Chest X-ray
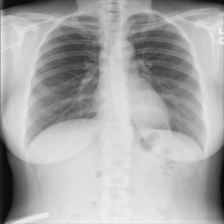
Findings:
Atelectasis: negative
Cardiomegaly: negative
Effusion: negative
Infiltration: negative
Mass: negative
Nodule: negative
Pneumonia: negative
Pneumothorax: negative
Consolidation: negative
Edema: negative
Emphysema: negative
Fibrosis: negative
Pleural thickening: negative
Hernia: negative